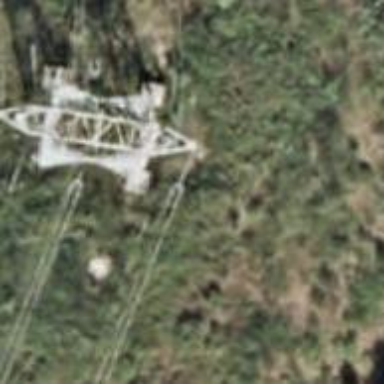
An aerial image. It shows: Towering power structure.